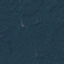
Land use / land cover: Forest